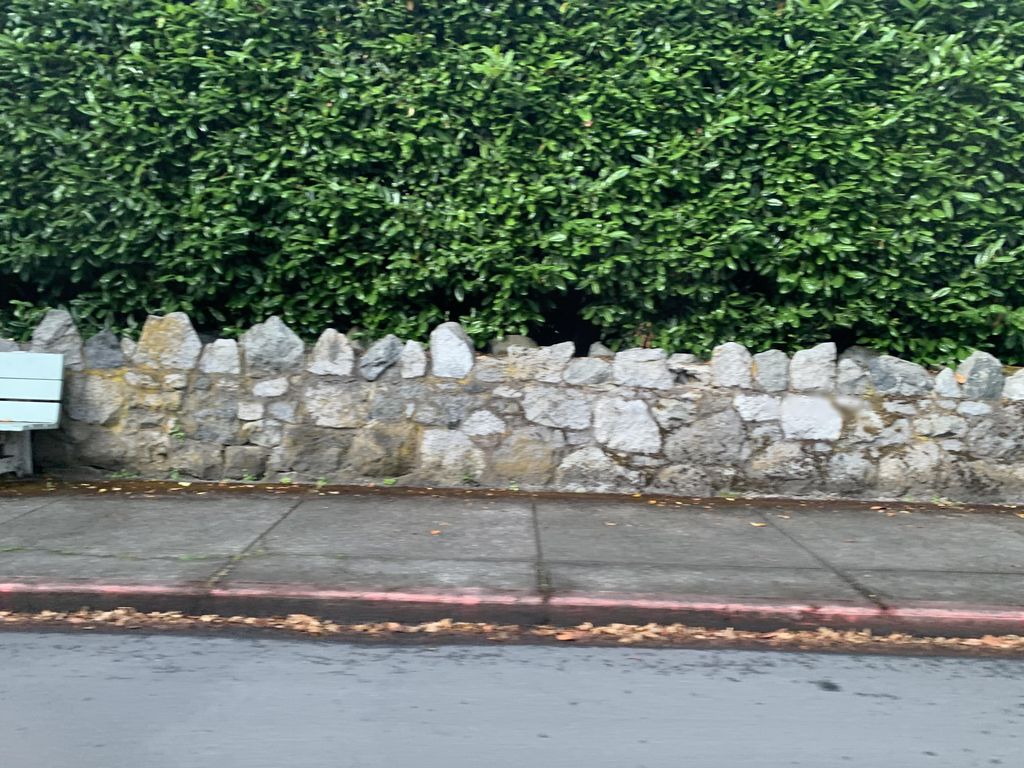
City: victoria